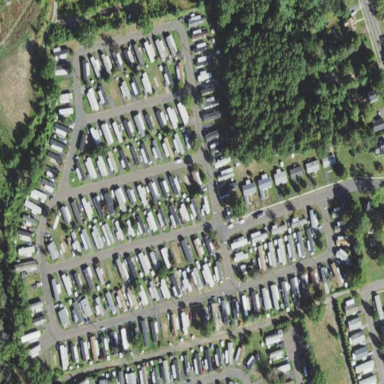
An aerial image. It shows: Residential area known as trailer park.